Brain MRI, t1w sequence, axial 2D slice.
Patient: age 23, sex F, weight 95 kg, height 1.95 m
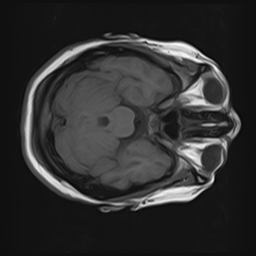